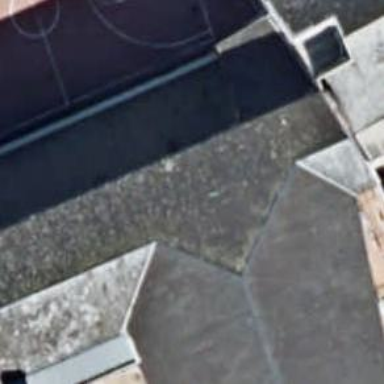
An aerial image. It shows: School building.